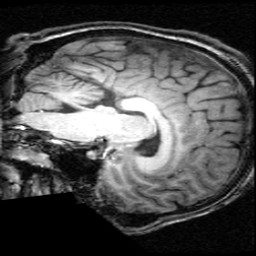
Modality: T1w
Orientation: sagittal
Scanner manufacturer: ge
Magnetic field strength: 3 T
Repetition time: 0.01222 s
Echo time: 0.005176 s